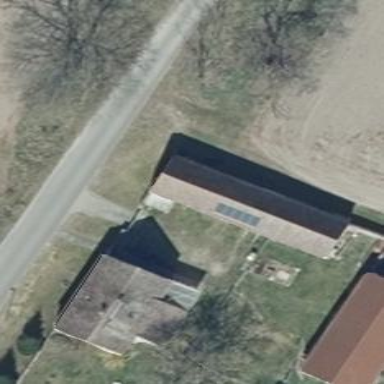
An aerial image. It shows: Building with gabled roof. The roof orientation is along or across the structure.